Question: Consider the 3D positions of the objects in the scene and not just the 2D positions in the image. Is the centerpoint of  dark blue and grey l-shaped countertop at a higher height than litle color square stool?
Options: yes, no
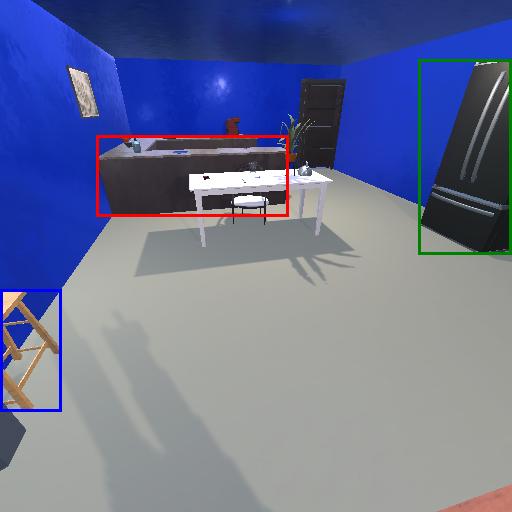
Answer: yes